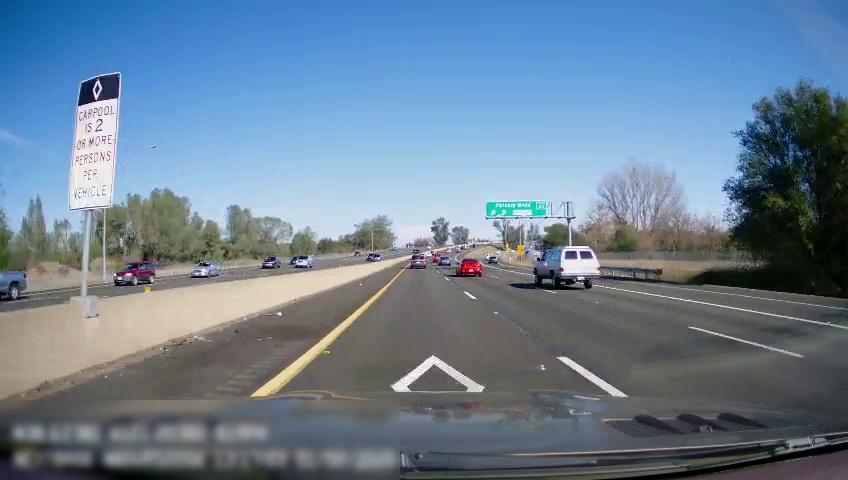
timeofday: Day
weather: Sunny
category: Drivable Space
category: Drivable Space
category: Vehicles | SUV
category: Vehicles | Van
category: Vehicles | Car
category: Vehicles | Car
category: Vehicles | Truck
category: Vehicles | SUV
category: Vehicles | Car
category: Vehicles | SUV
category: Vehicles | Car
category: Lanes | Current Lane
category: Lanes | Current Lane
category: Lanes | Current Lane
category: Lanes | Alternate Lane
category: Lanes | Alternate Lane
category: Lanes | Alternate Lane
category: Traffic | Signs
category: Traffic | Signs